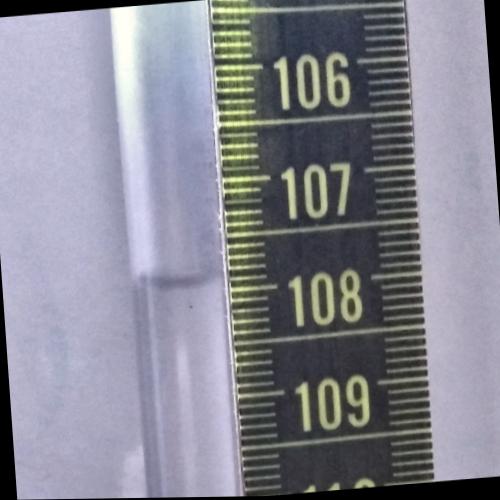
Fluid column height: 107.9 cm